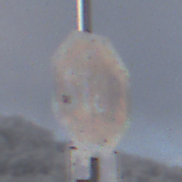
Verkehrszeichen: Stop
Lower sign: VerlaufVorfahrtsstrasse7
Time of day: MorningAfternoon
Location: Outdoor (Nature)
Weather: PartlyCloudy
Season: Winter
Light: Natural